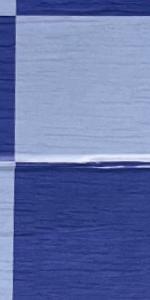
Label: Empty